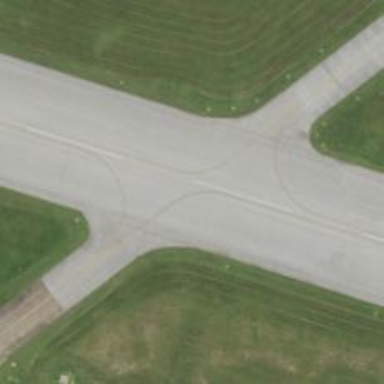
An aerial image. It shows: View of taxiway at the airport.